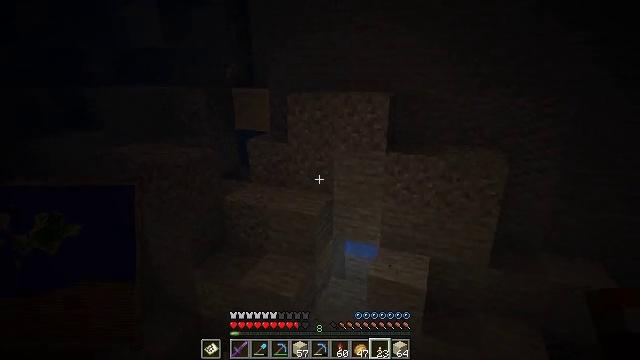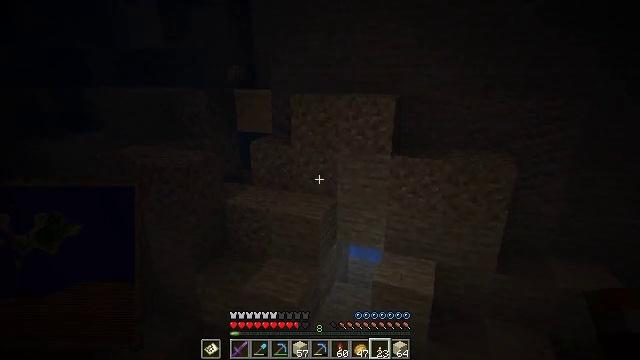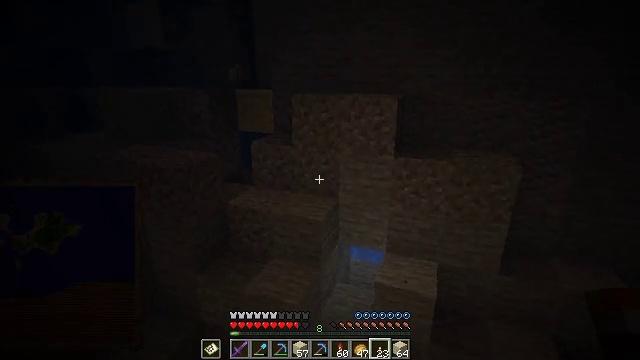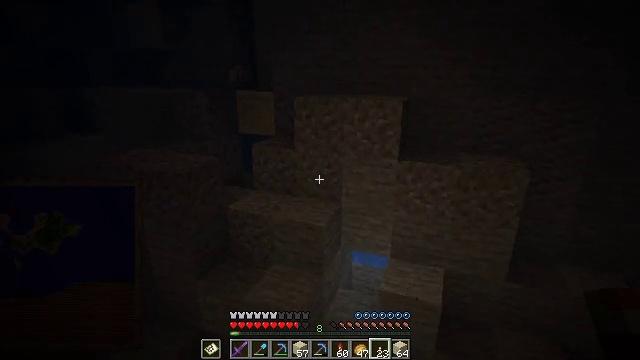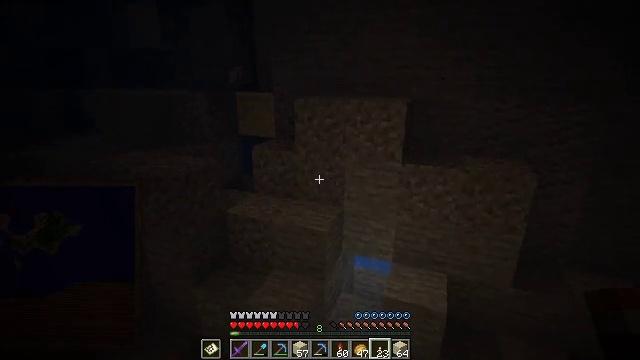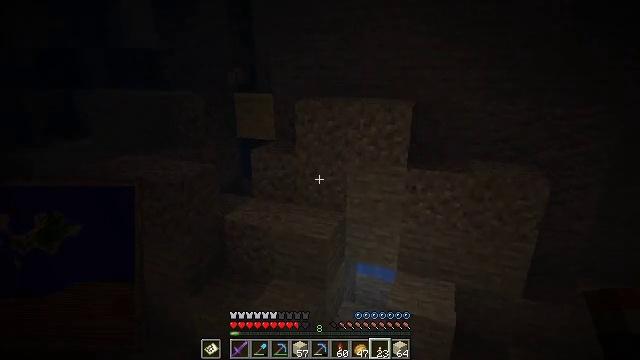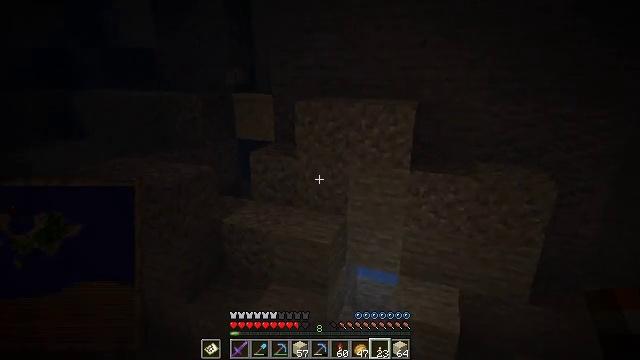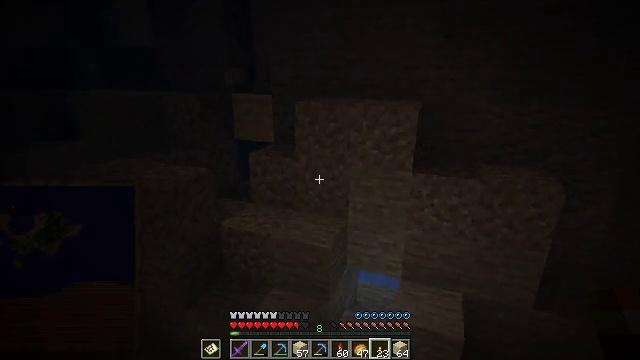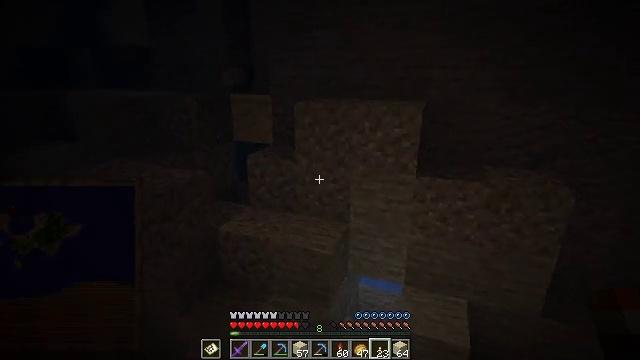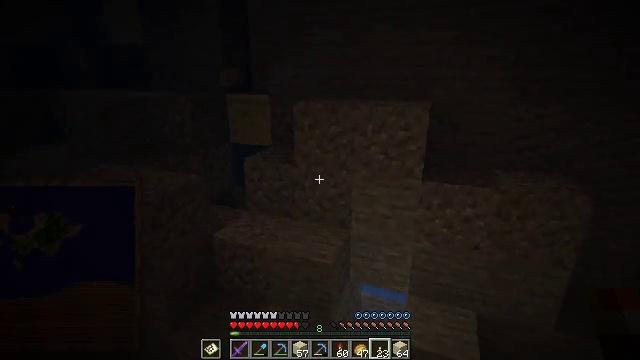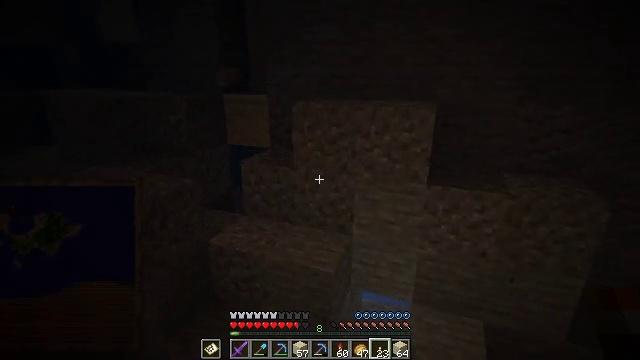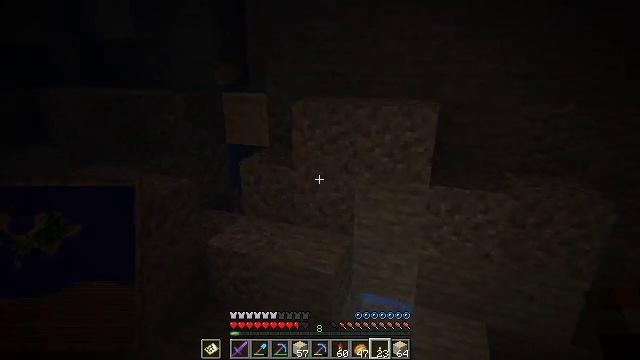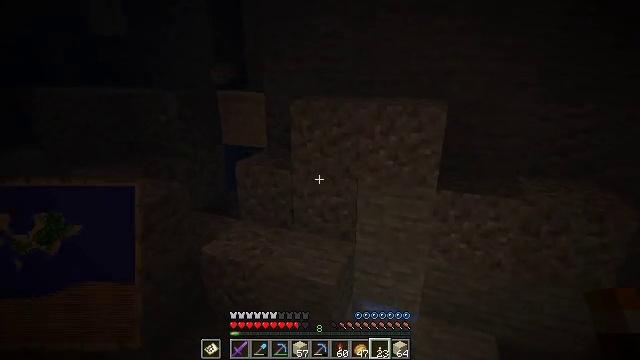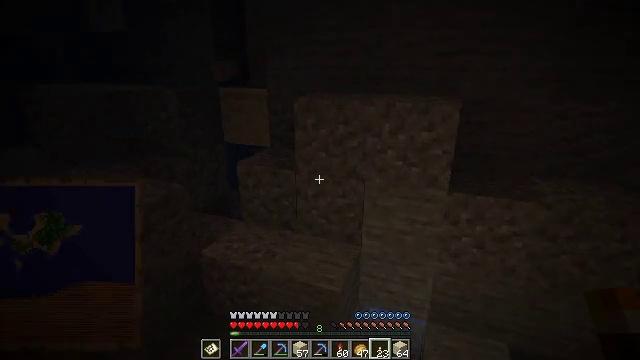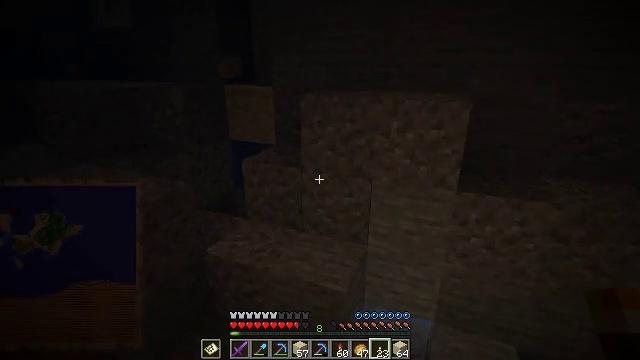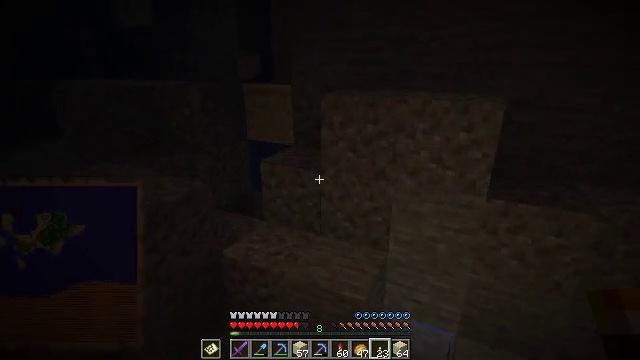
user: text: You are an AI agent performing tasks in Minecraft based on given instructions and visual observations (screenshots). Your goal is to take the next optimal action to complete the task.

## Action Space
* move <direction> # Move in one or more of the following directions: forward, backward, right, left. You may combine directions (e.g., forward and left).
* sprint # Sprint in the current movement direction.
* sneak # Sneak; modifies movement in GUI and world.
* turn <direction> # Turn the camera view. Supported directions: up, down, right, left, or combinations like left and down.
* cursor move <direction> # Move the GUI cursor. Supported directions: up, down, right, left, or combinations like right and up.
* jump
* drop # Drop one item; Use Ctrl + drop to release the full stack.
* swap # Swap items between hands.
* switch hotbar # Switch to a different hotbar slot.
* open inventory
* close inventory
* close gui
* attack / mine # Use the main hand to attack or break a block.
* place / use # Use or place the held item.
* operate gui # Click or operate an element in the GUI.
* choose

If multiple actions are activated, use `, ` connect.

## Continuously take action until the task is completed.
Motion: motion action
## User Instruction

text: Break the gravel block.
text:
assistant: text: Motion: move forward
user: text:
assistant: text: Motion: move forward
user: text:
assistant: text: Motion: move forward
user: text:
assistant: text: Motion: move forward
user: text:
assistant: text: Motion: move forward
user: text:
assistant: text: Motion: move forward
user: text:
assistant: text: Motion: move forward
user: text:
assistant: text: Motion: move forward
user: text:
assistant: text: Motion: move forward
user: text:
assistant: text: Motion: move forward
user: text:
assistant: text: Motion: move forward
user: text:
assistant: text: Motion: move forward
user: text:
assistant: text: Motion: move forward and move left
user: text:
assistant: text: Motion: move forward and move left
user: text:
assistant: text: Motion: move forward and move left, turn left
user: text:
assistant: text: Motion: move forward and move left, turn left
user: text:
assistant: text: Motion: move forward and move left, turn left, jump
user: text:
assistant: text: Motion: move forward and move left, turn left and up, jump
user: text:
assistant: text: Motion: move forward and move left, turn left and up, jump
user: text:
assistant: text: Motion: move forward and move left, jump
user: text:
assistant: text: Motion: move forward and move left, jump
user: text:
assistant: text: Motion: move forward and move left, jump
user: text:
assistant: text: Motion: move forward and move left, jump
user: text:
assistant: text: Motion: move forward and move left, jump
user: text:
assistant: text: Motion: move forward and move left, turn right and down, jump
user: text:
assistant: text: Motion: move forward and move left, turn right and down, jump
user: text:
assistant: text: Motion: move forward and move left, turn right, jump
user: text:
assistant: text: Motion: move forward and move left, turn right and down
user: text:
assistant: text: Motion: move forward and move left, turn right and down
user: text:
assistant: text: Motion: move forward, turn right and down